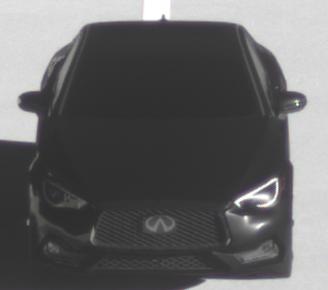
Make: Infiniti
Model: Q60 2.0t
Detailed model: Q60 (V37)
Model produced from: 2016/10
Model produced until: 2018/08
Doors: 2
Color: black
Road condition: dry road
Daytime: sunrise or sunset
Contrast: high contrast